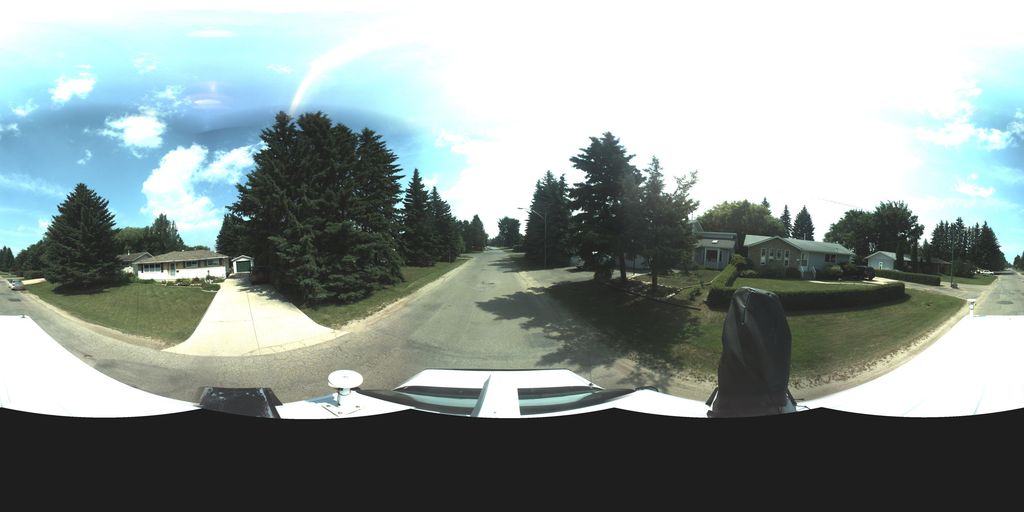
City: saskatoon